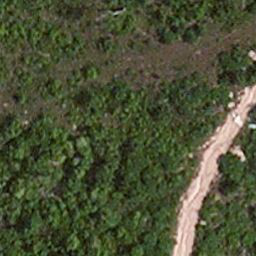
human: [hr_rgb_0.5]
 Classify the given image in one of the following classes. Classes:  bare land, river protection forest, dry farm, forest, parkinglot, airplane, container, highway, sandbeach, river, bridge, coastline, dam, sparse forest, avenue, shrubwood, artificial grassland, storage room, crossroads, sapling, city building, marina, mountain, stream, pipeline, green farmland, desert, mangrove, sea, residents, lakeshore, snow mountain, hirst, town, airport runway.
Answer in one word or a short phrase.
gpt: avenue